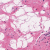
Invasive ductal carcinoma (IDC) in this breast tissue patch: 0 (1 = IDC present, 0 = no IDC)